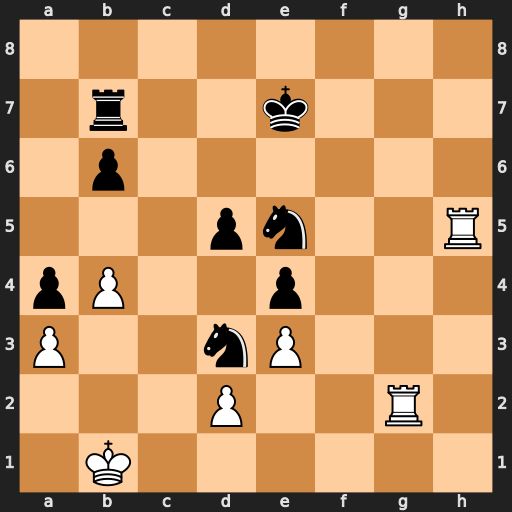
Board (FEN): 8/1r2k3/1p6/3pn2R/pP2p3/P2nP3/3P2R1/1K6
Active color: w
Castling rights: -
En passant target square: -
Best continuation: Rg7+ Nf7 Rxf7+ Kxf7 Rh7+ Kf8 Rxb7